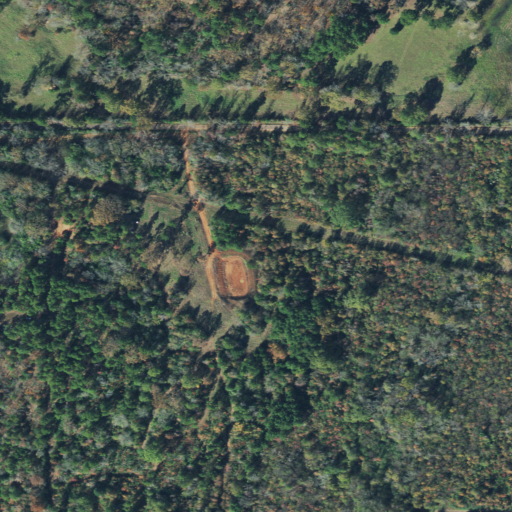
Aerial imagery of mountain in Texas named Peter Hayes Hill containing woody wetlands, mixed forest, shrub, deciduous forest, evergreen forest, pasture, low intensity development, and open development